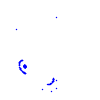
Particle: proton